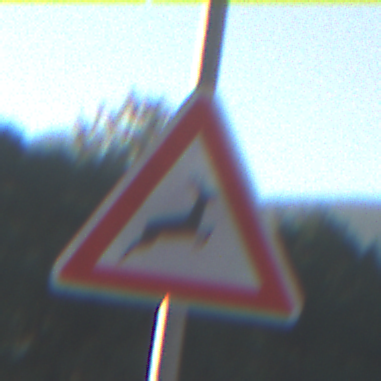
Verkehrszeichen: WildwechselLinks
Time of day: SunriseSunset
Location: Outdoor (Nature)
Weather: Clear
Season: NotSpecified
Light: Natural